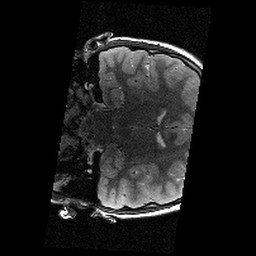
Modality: T2w
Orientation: coronal
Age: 10
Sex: female
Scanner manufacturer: siemens
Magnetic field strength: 3 T
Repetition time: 9.23 s
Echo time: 0.067 s